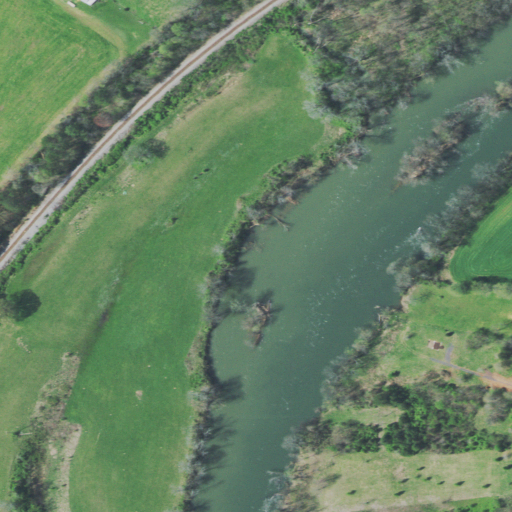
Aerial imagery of island in Tennessee named Guinn Island containing pasture, open water, deciduous forest, herbaceous wetlands, mixed forest, evergreen forest, woody wetlands, shrub, low intensity development, and open development